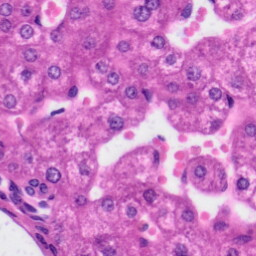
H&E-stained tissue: Liver